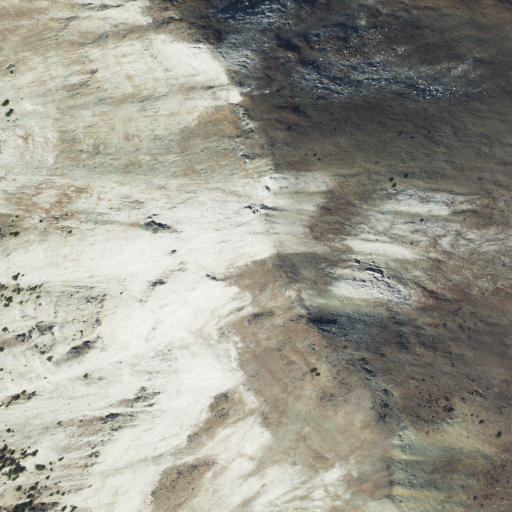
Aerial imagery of mountain in Montana named Keokirk Mountain containing grassland, barren land, and shrub